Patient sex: M
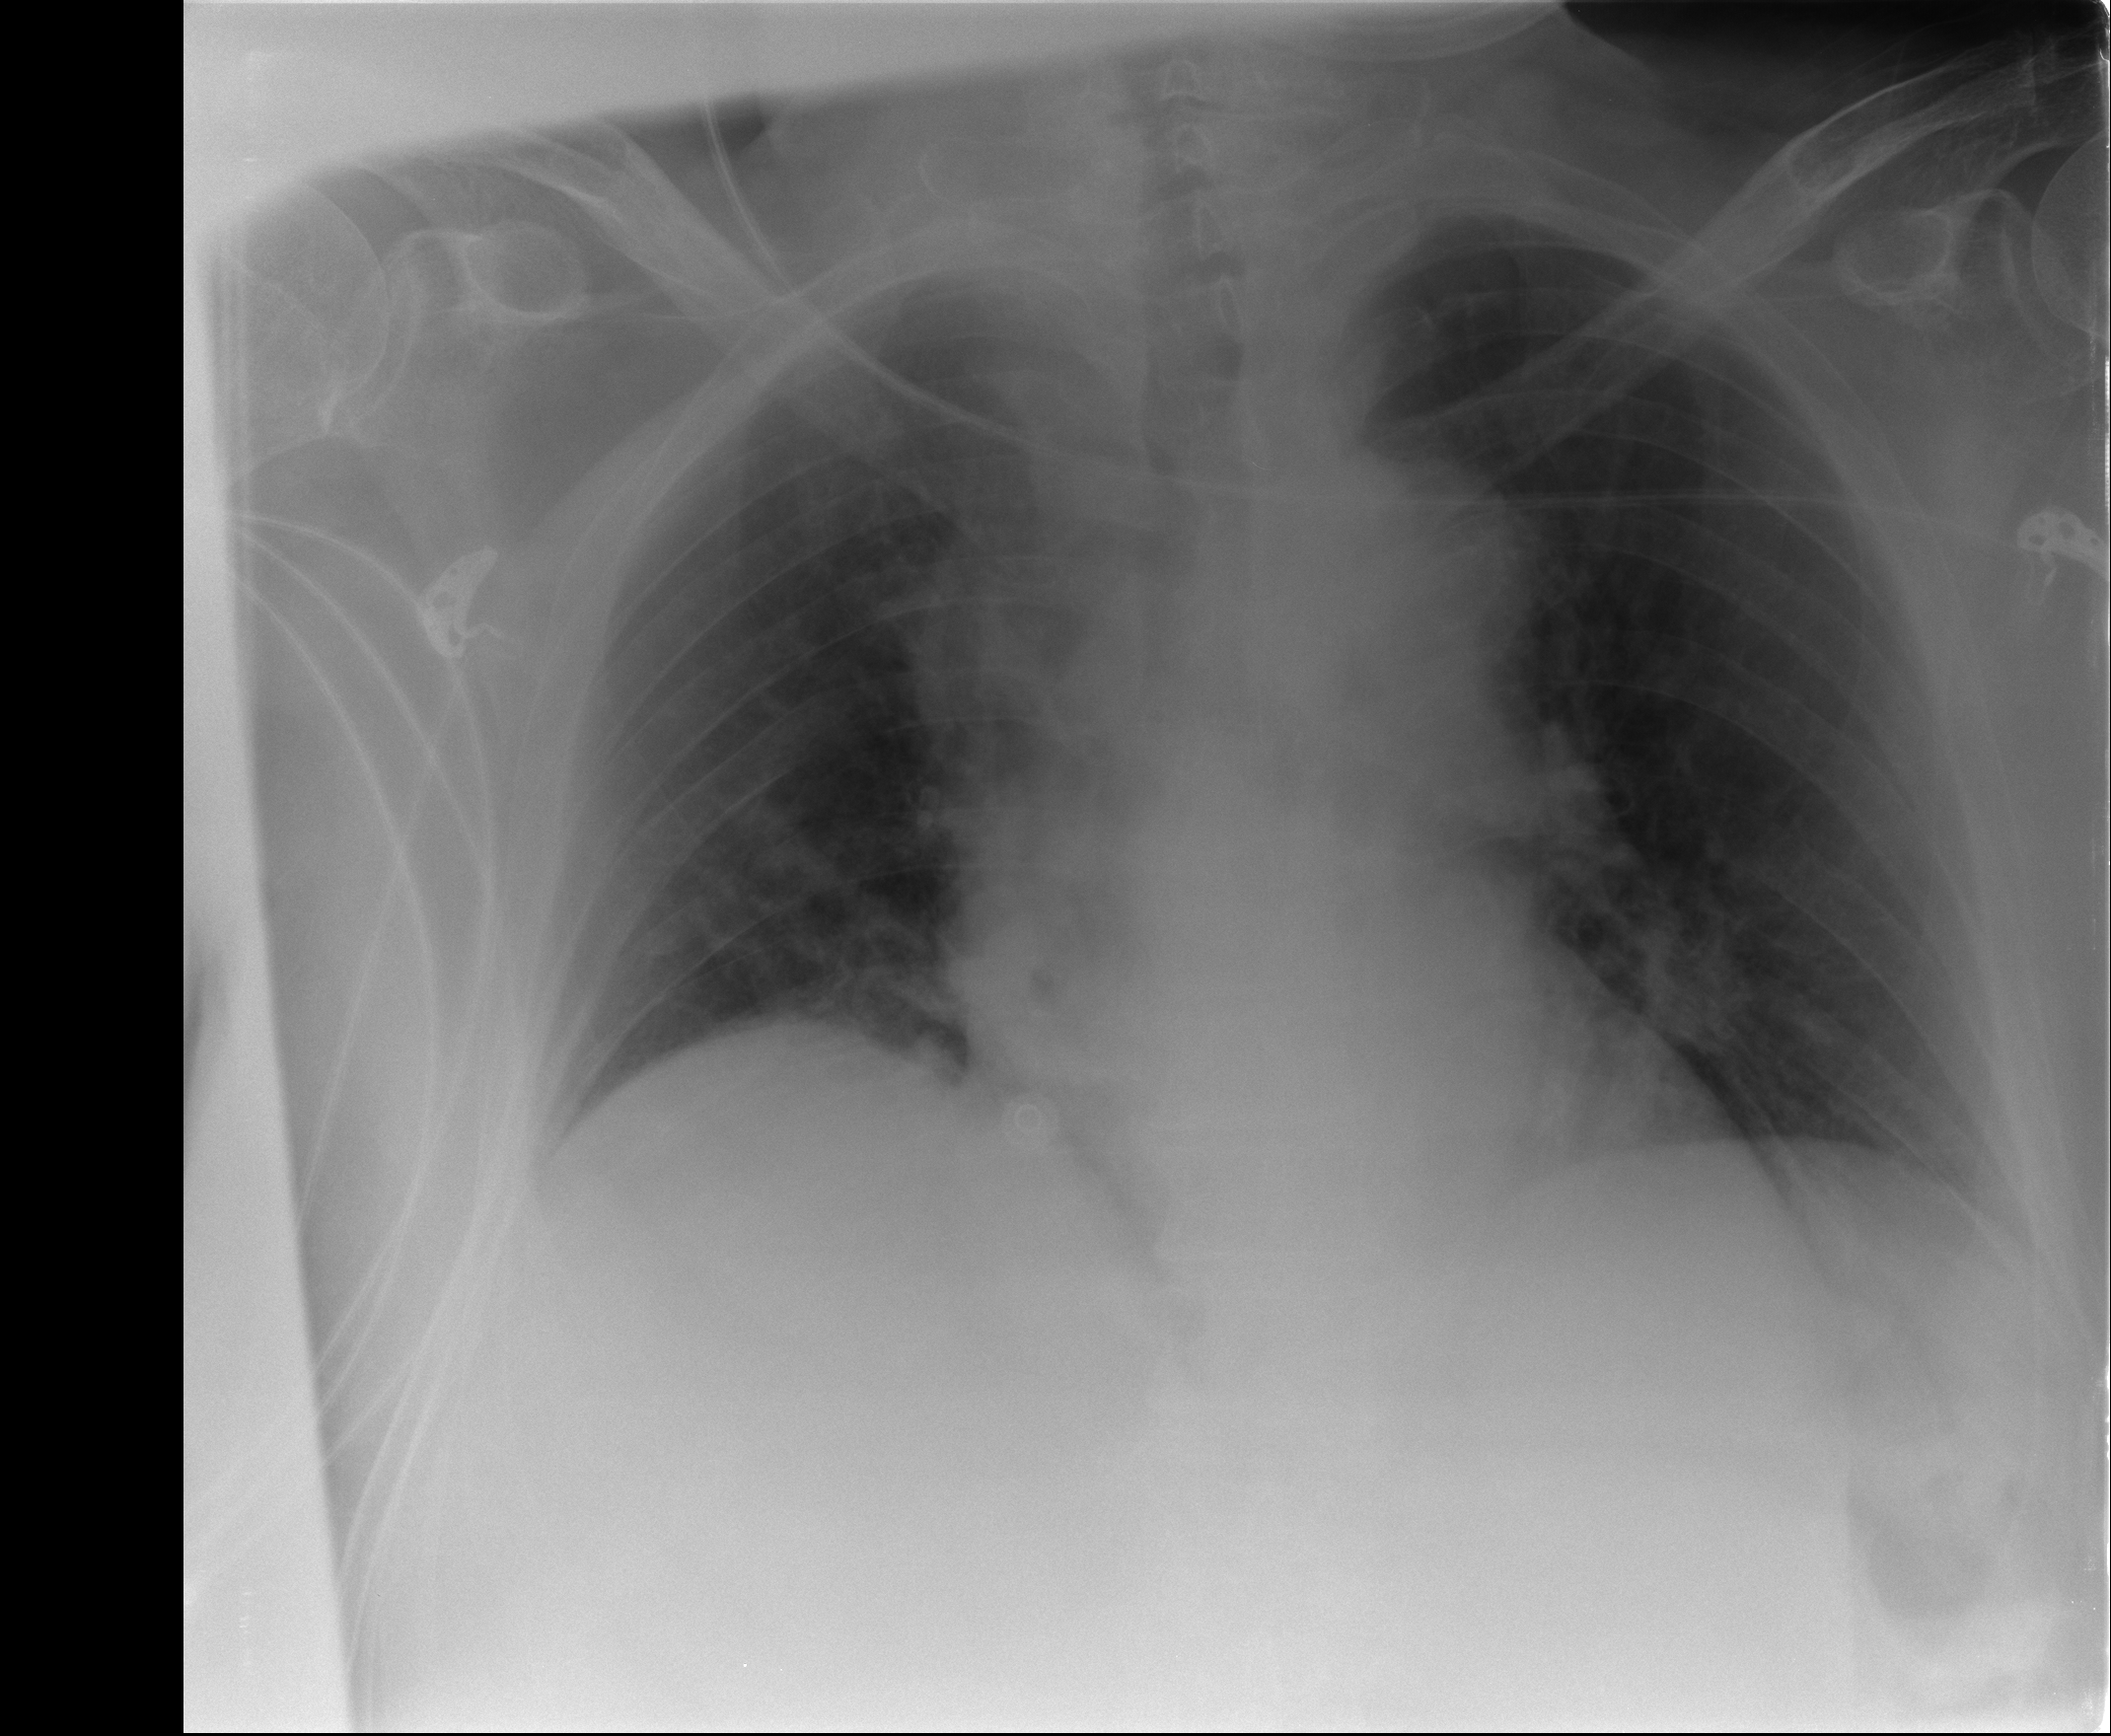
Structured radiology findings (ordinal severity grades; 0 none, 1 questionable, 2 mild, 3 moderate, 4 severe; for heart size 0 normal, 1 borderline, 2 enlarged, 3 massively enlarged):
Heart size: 0
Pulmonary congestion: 0
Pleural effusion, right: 0
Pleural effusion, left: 0
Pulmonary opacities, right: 0
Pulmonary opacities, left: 0
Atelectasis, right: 2
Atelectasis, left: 1